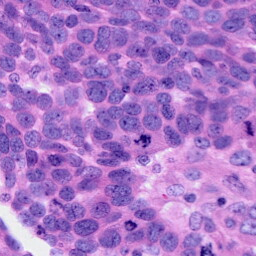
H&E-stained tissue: Ovarian